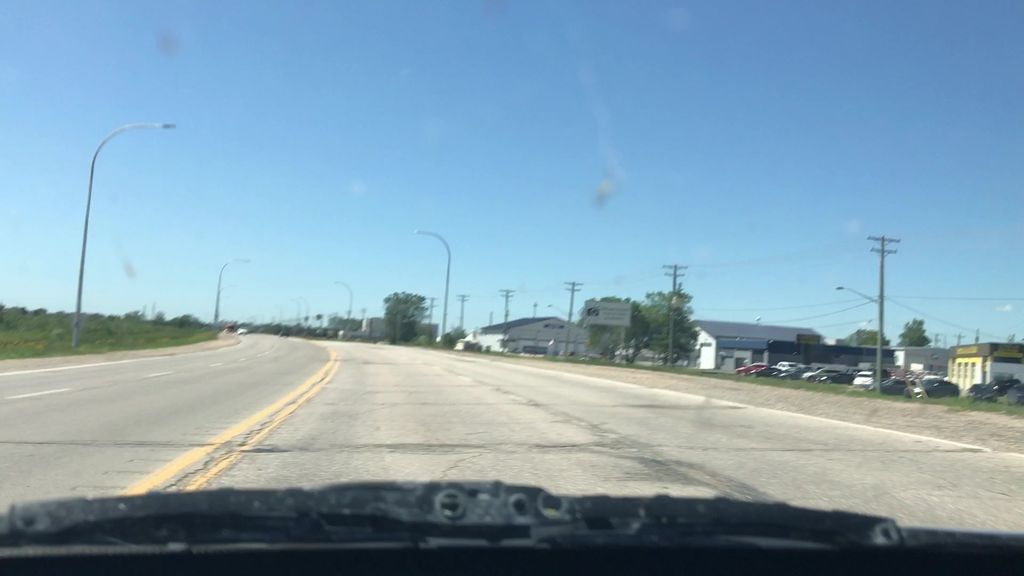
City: winnipeg